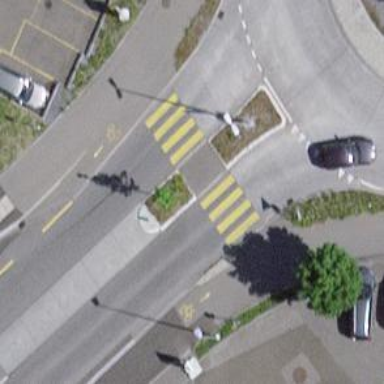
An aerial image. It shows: Uncontrolled road crossing with pedestrian island.